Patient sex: F
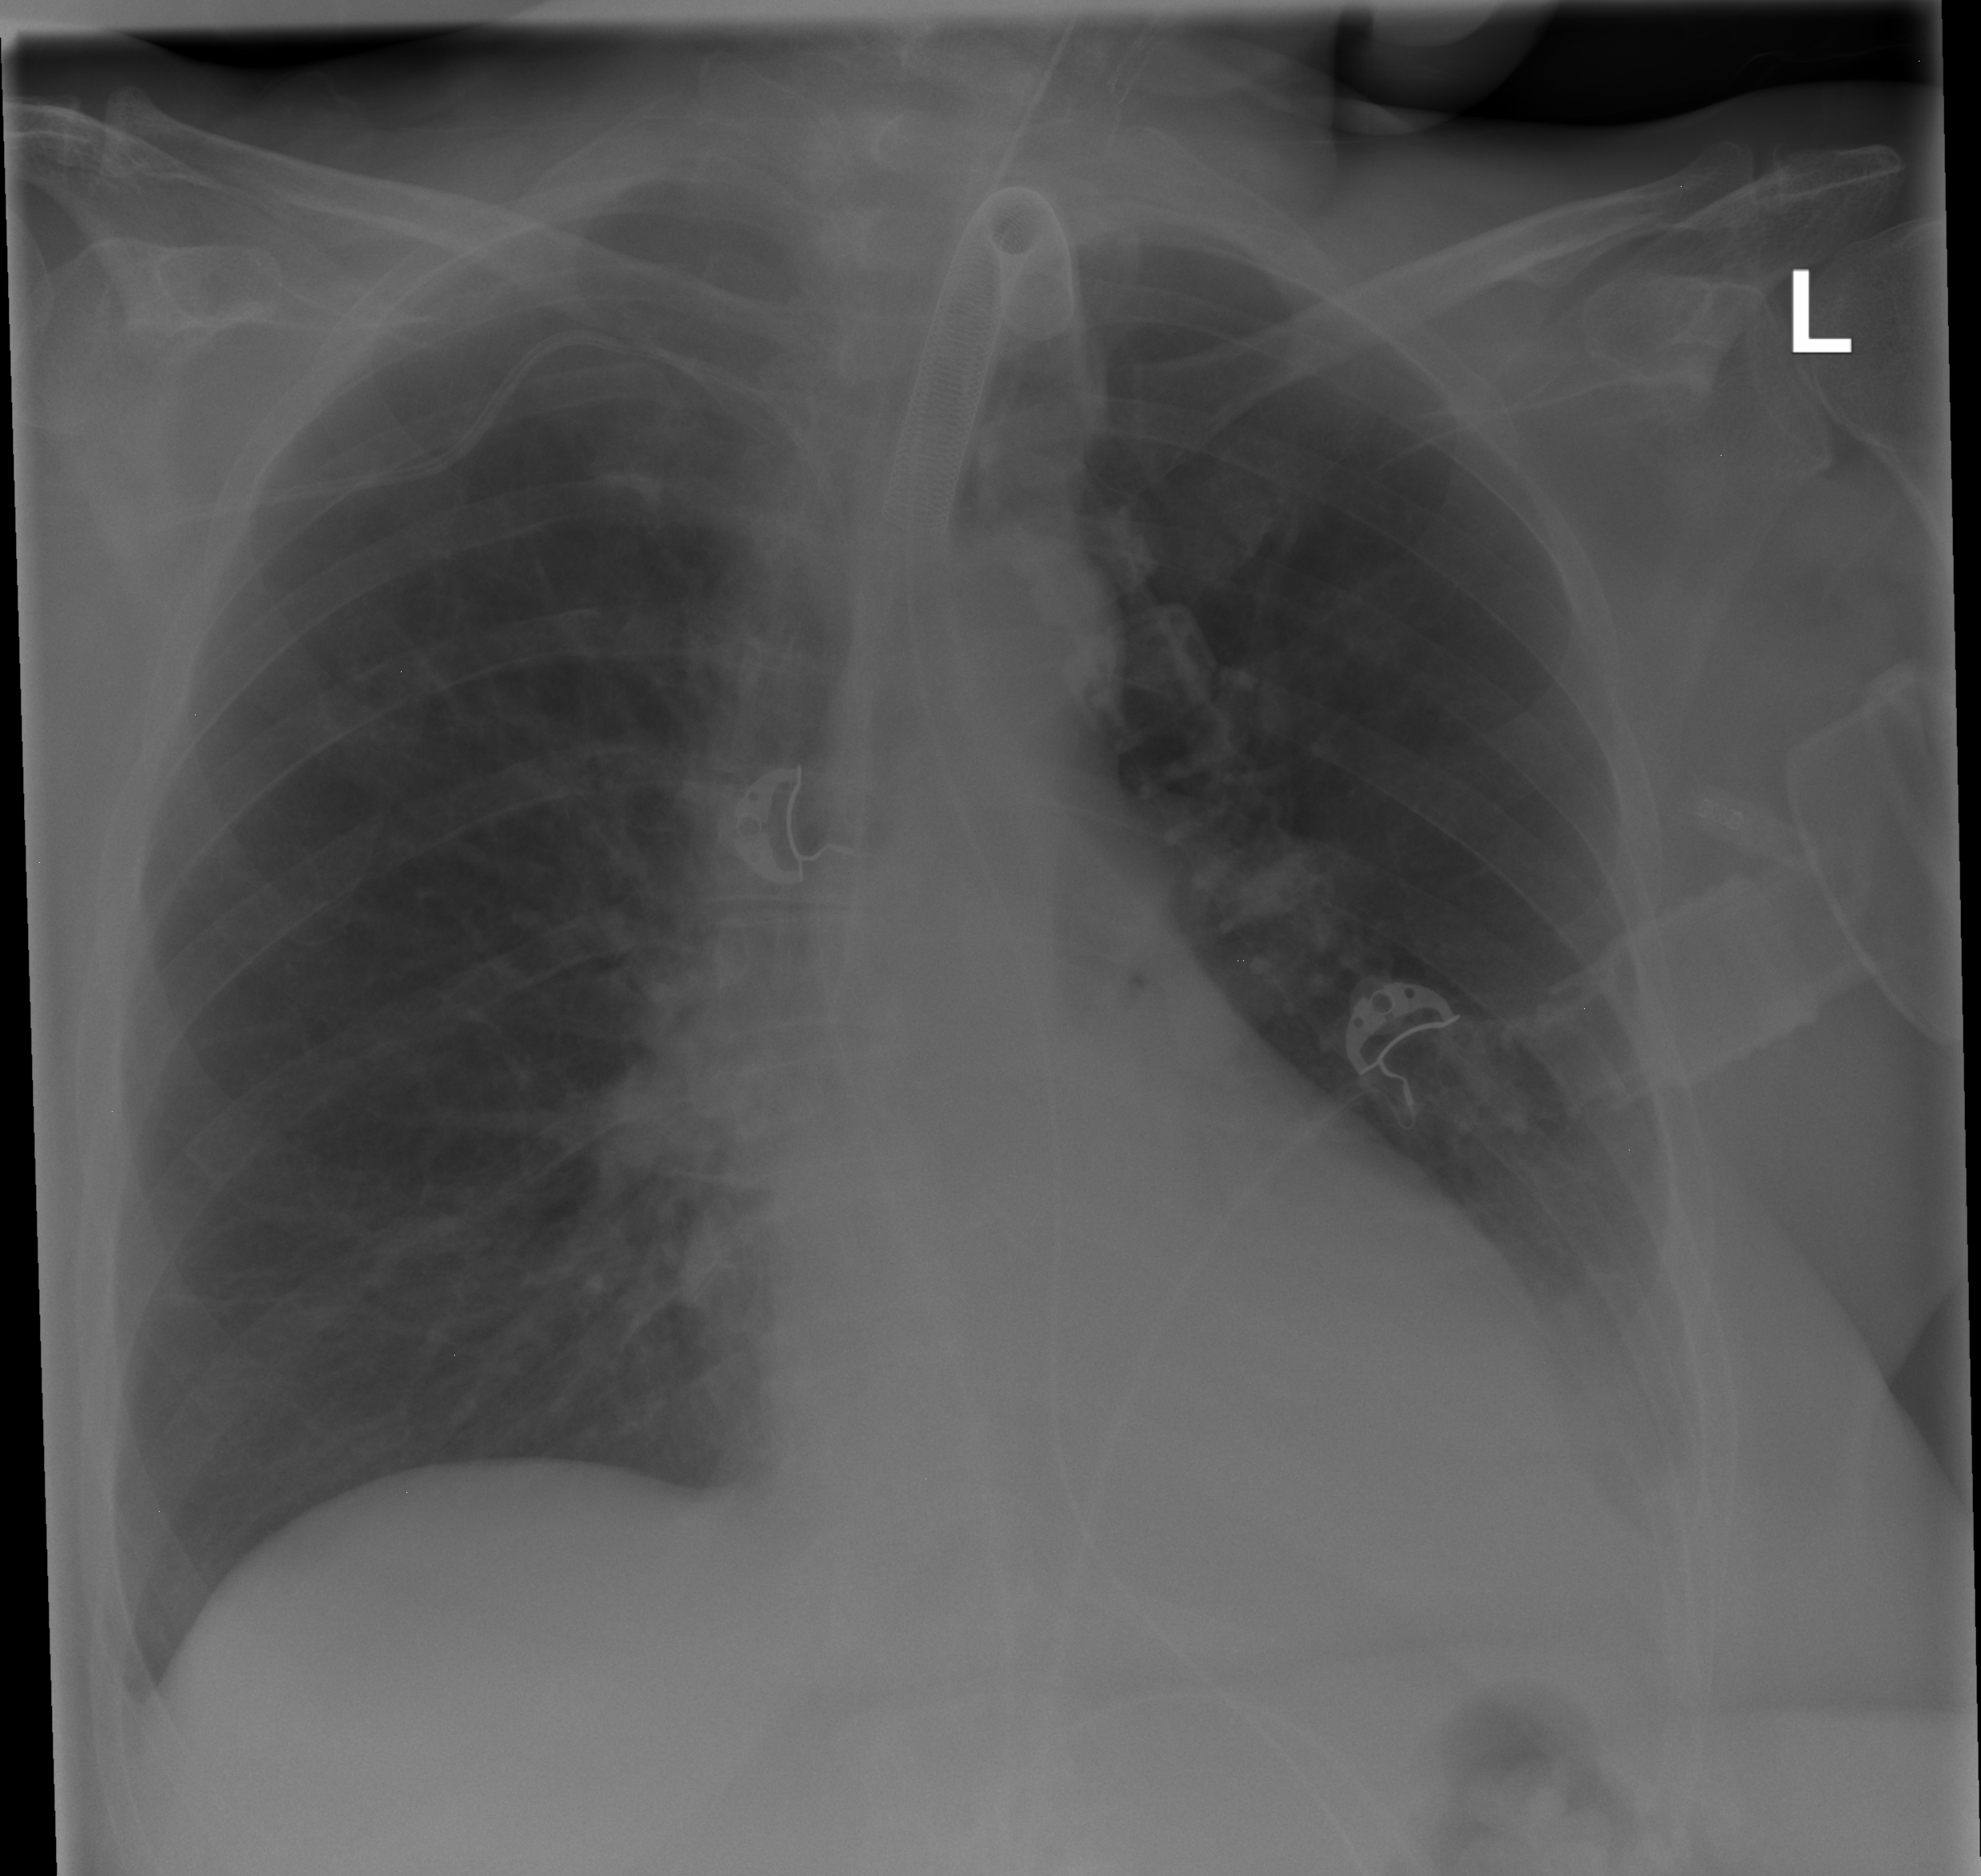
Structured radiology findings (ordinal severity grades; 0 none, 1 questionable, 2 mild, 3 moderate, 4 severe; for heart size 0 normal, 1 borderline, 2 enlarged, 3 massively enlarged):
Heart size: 0
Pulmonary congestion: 0
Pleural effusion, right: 0
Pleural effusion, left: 1
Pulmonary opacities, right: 0
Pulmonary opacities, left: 0
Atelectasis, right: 0
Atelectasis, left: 1